Question: I would like to use Semantic UI in my project and I have started with the grid system. At the moment I am only using the <URL>.
The following HTML does not work as expected:
'''
<div class="ui page grid">
<div class="four wide column red">four</div>
<div class="four wide column green">four</div>
<div class="four wide column blue">four</div>
<div class="four wide column yellow">four</div>
<div class="sixteen wide column teal">sixteen</div>
</div>
'''
This is the result I am getting:

The columns are obviously too wide, four "four wide" columns don't fit and the sixteen wide column causes the scroll bar to appear.
It seems that these column divs are supposed to be box-sized which they are not. Their content widths add up exactly to the width of the page, however they also have 1rem padding which I believe is where the extra width comes from.
Is there a common Semantic UI css module that I need to include that adds some basic styles? I am only including grid.css from the above GitHub repository at the moment.
There are no other stylesheets being included and the container HTML page is otherwise blank.
<URL>
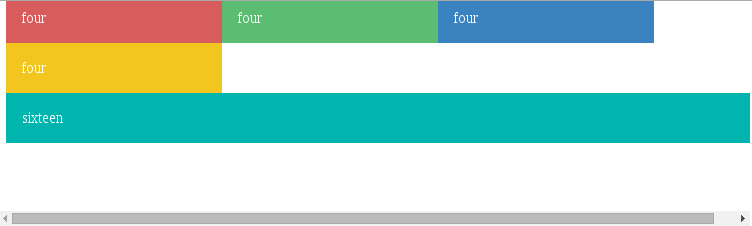
Answer: Your problem is that you're only including the 'grid.css' stylesheet. You still need the 'semantic.css' stylesheet for the grid to work.
Here is the updated fiddle link, I only added the 'semantic.min.css' resource to it, that fixed the problem.
<URL>
Looks like semantic does include everything. I checked the project and they are using a customized 'reset.css' I have updated the fiddle and is still working.
<URL>